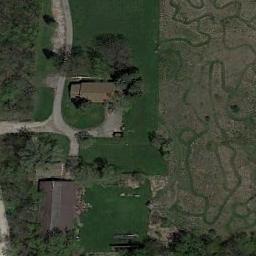
Label: residential